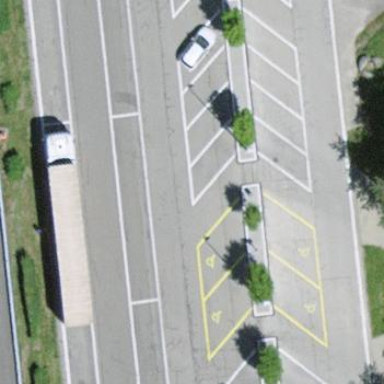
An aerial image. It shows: Parking area with asphalt surface. It is street-side parking with diagonal orientation.